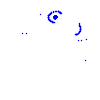
Particle: pion